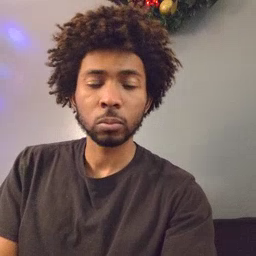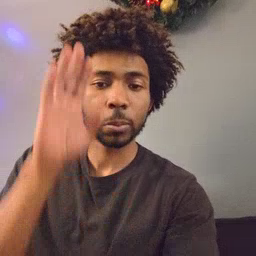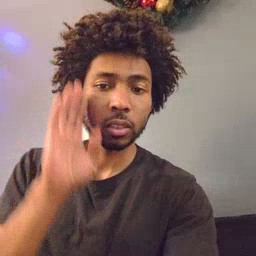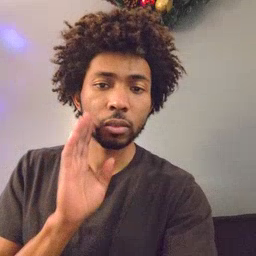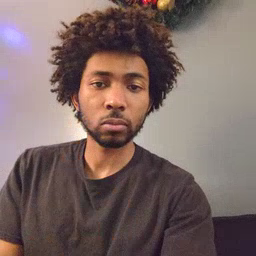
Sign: brown